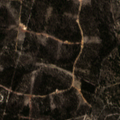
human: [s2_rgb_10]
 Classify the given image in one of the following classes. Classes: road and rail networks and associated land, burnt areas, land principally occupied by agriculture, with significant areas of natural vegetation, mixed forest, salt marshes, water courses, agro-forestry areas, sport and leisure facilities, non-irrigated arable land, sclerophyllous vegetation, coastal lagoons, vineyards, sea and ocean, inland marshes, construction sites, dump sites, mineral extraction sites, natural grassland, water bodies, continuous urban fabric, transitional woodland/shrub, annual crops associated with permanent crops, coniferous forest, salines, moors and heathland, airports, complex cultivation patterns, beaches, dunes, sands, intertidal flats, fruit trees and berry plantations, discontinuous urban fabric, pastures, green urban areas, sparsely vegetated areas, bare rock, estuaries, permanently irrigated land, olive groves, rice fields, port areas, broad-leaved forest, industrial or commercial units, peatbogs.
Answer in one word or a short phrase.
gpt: coniferous forest, mixed forest, transitional woodland/shrub